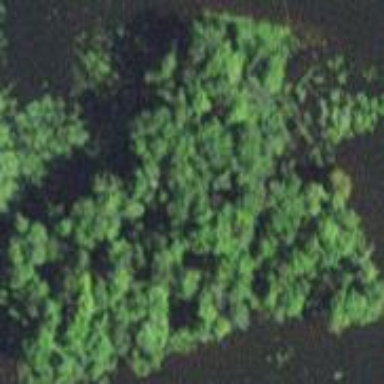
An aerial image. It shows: Beautiful woodland area.